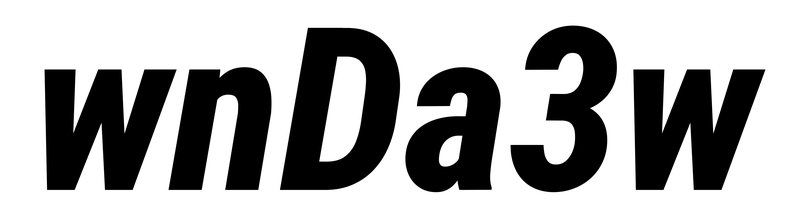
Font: Roboto-Italic_Condensed_ExtraBold_Italic